Question: I do not see how to install fslex on my mac os. According to <URL>, I will need to add a package reference somewhere in a file:

But which file should the package reference added to? I suppose there is a kind of project description xml file that all F# developers use. Where can I find documentation about such a file?
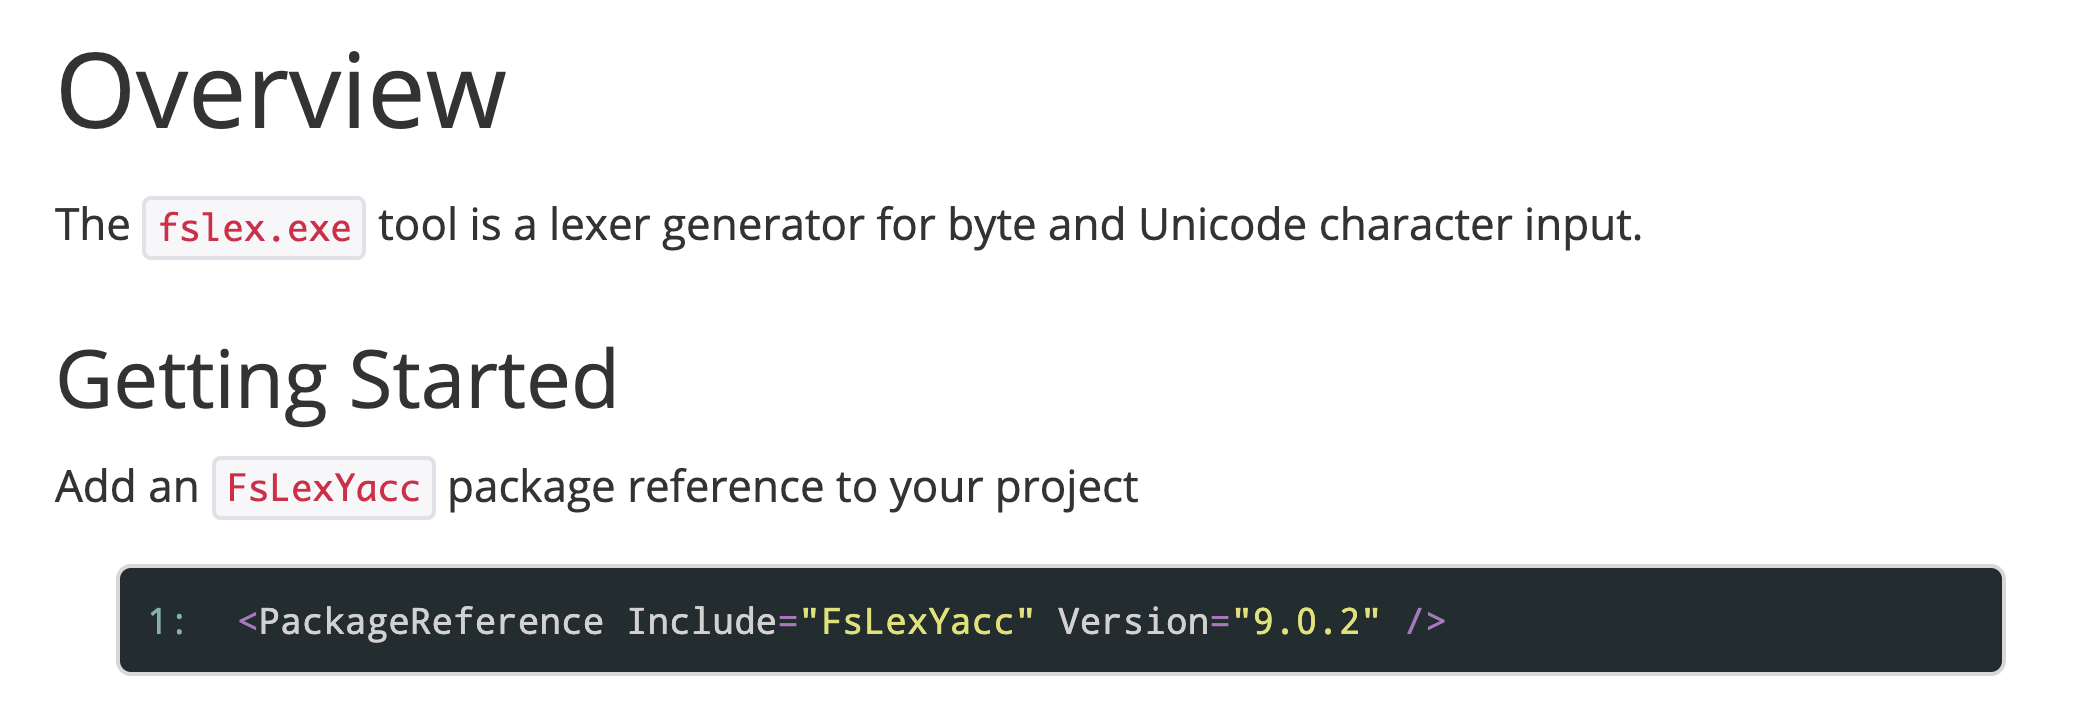
Answer: You want to add
'''
<PackageReference Include="FsLexYacc" Version="9.0.2" />
'''
to your project's '.fsproj' file. The FsLexYacc README assumes, incorrectly, that when it tells you to add a package reference "to your project" that you know that you should put it in your '.fsproj' file. Every F# project will should have exactly one '.fsproj' file in it.
'.fsproj' files are essentially the same as their C# equivalent '.csproj' files, for which you can <URL>.
Note that most .NET developers avoid tinkering directly with project files when they can avoid it. For example, I would personally opt to <URL>.